Question: I cannot add a reference to a portable class library to my Windows Phone 8.0 apps in Visual Studio 2012. When I try to add it by browsing to the .DLL, then it works. I receive this error when I try:

I am able to add a reference to the portable class library in my web service project, so the library itself appears to be OK.
I have tried:
- - - - - -
Regardless of what combination of those things I have tried, attempting to add a solution reference to a portable class library in a Windows Phone project gives me that error.
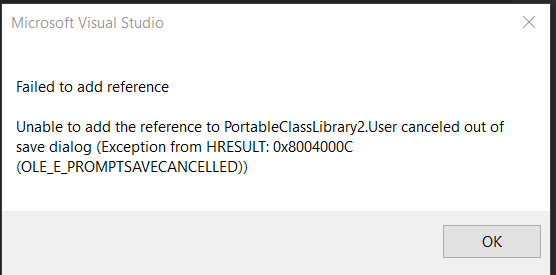
Answer: Well, it turns out that this error message was actually completely useless in what the issue actually was.
The issue was caused by a version mismatch between the PCL and Windows Phone project. I finally realized that VS 2012 only lets you target Windows Phone 8.0
for phone apps, and not 8.1, and I was selecting Windows Phone 8.1 as one of the target frameworks in my PCL. In order to allow me to add a solution reference to the PCL, I had to add "Windows Phone Silverlight 8.0" as one of the target frameworks. Now it works fine.
I have no idea why error message is the one that I was receiving, but hopefully this can help someone else out if they run into it.